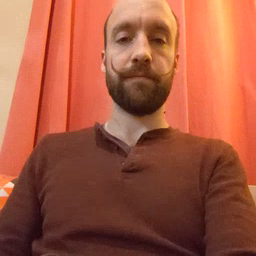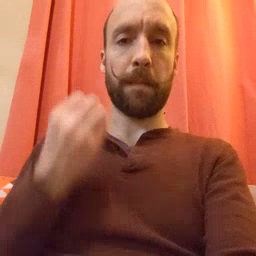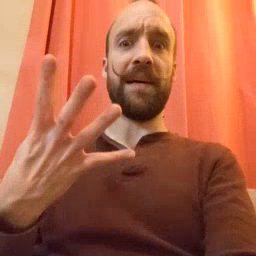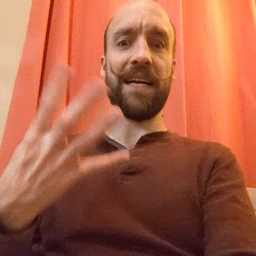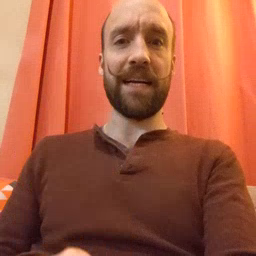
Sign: many